Question: I'm just trying to test some methods in 'OpenCV' using 'Qt' in Ubuntu version and I'm running into some compilers problems where I'm stuck.
'''
Mat imageSpecularReflectorRemoved ,edgesImage;
Mat img_object = imread(patternImageName);
removeSpecuralReflector(img_object,imageSpecularReflectorRemoved);
applyLaplacian(img_object, edgesImage);
std::vector <cv::Mat> listOfImagesToDisplay;
listOfImagesToDisplay.push_back(img_object);
listOfImagesToDisplay.push_back(imageSpecularReflectorRemoved);
listOfImagesToDisplay.push_back(edgesImage);
ImagesUtility imgUtil;
cv::Mat fullImage = imgUtil.makeCanvas(listOfImagesToDisplay,400,1);
'''
Here the is the interface file of the ImagesUtility class (.h file)
'''
class ImagesUtility
{
public:
ImagesUtility();
cv::Mat makeCanvas(std::vector<cv::Mat> vecMat, int windowHeight, int nRows);
};
'''
Here is the cpp file of the ImagesUtility class
'''
ImagesUtility::ImagesUtility()
{
}
cv::Mat makeCanvas(std::vector<cv::Mat> vecMat, int windowHeight, int nRows)
{
return canvasImage;
}
'''
The compiler error is:

Any idea what's going on here?
Thanks.
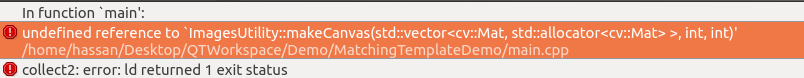
Answer: Try
'''
cv::Mat ImagesUtility::makeCanvas(std::vector<cv::Mat> vecMat, int windowHeight, int nRows)
{
return canvasImage;
}
'''